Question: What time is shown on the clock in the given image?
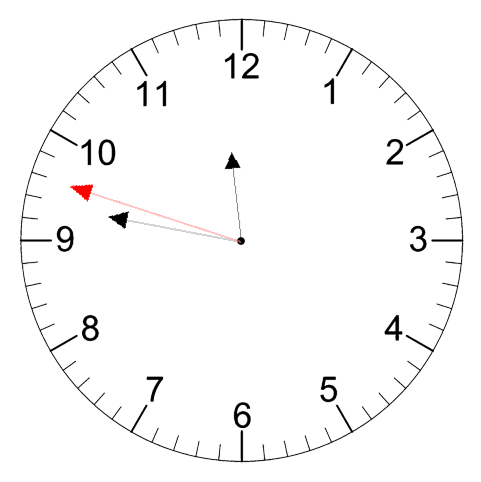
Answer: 11:46:48